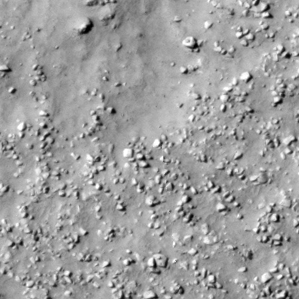
Label: non_frost